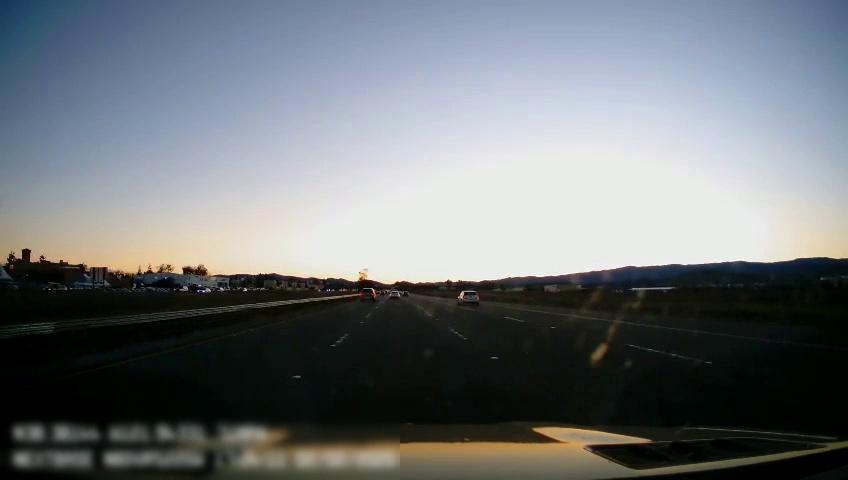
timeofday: Dusk/Dawn/Twilight
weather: Cloudy
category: Drivable Space
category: Vehicles | Car
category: Vehicles | Car
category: Vehicles | Car
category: Vehicles | SUV
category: Vehicles | SUV
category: Lanes | Alternate Lane
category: Lanes | Current Lane
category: Lanes | Current Lane
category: Lanes | Alternate Lane
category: Lanes | Alternate Lane